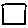
Label: square